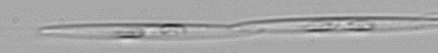
Label: Pseudo-nitzschia